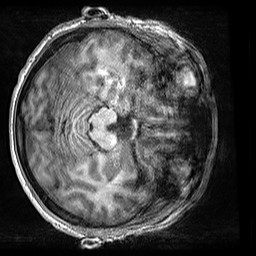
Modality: T1w
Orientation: axial
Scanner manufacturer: siemens
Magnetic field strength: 3 T
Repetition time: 2.5 s
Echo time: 0.00299 s